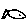
Label: fish